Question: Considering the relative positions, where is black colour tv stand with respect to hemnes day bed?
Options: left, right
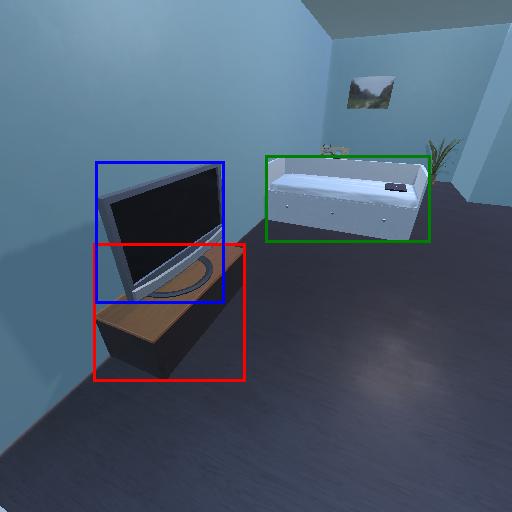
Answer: left